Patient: sex M, age 19
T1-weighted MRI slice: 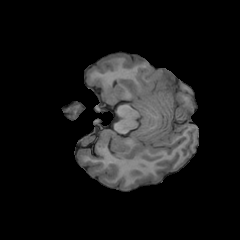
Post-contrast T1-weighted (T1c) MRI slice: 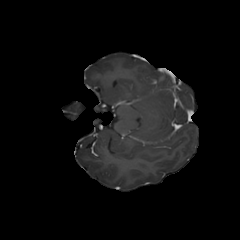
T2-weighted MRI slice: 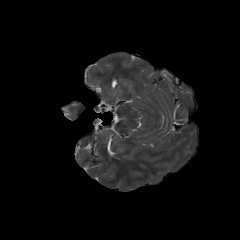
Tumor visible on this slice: no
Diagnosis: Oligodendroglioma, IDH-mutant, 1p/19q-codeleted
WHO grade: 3